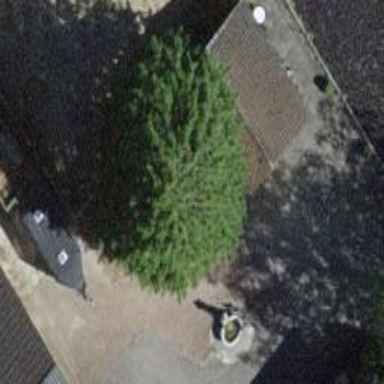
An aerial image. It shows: Garage.